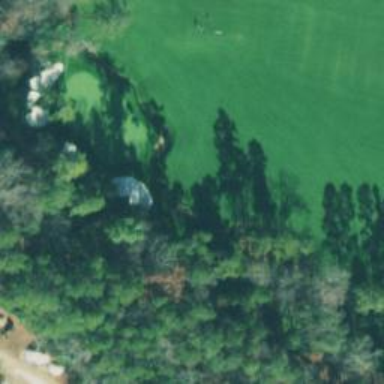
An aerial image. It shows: Path bridge over golf path.